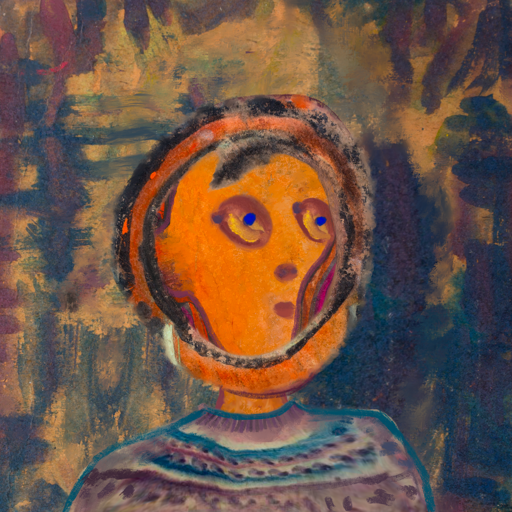
Background: InTheSun, Head And Neck Side: Hypocrite_w_Hair, Face Side: Mother_And_Son_Son, Bust: HillGirl, Hair Side: Childish, Head Accessory: Blank, Second Necklace: Blank, Necklace: Blank, Baby: Blank